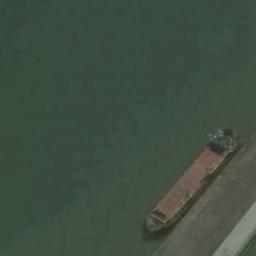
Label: ship